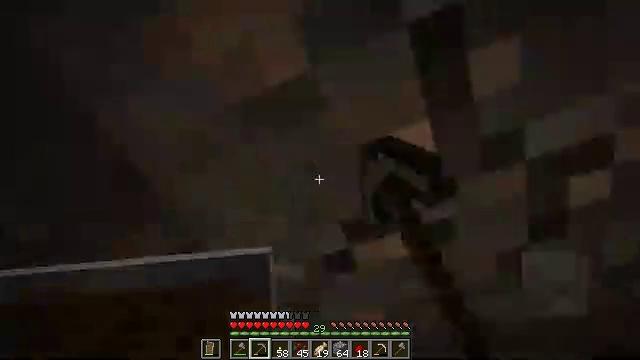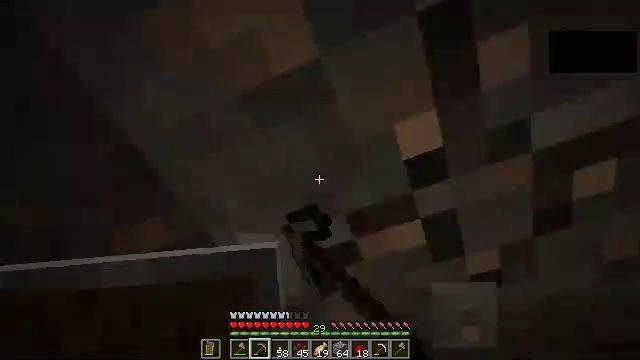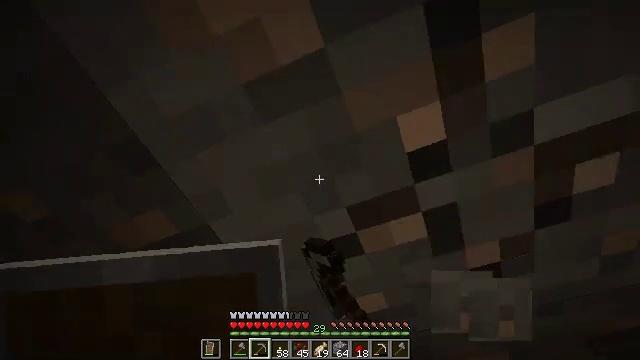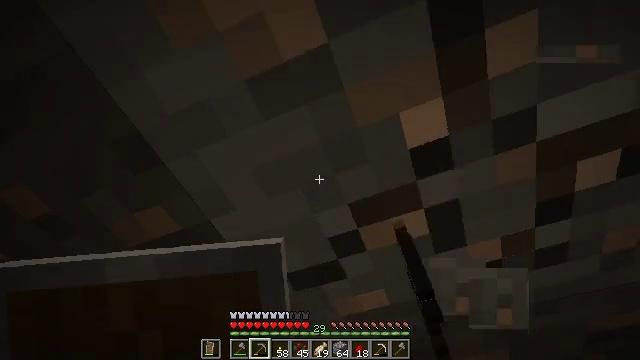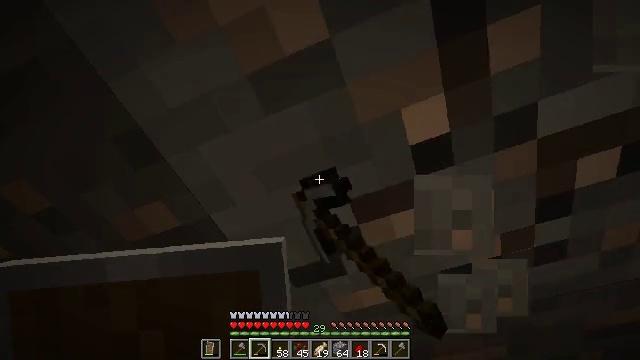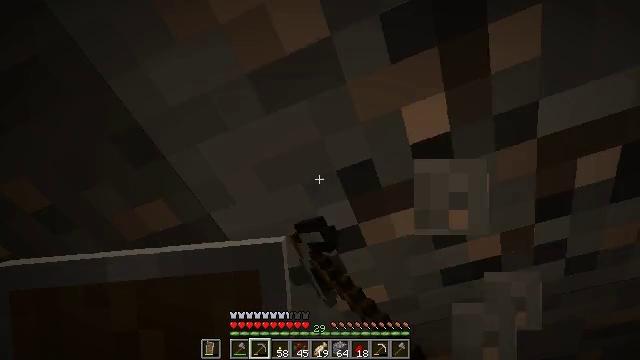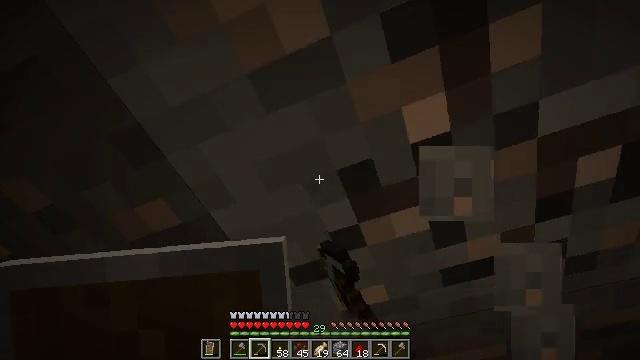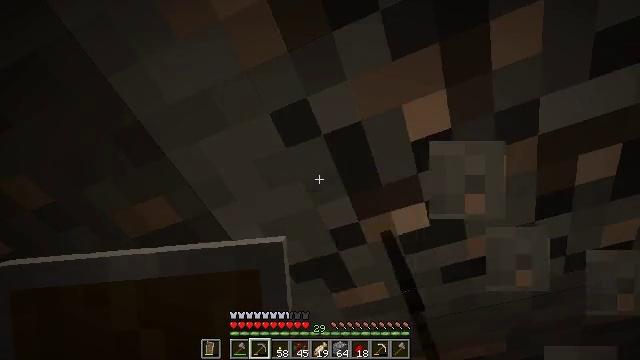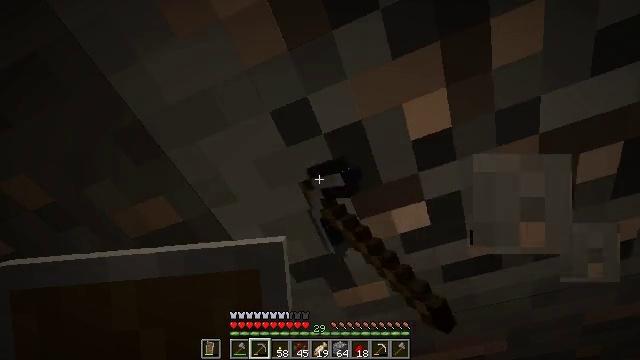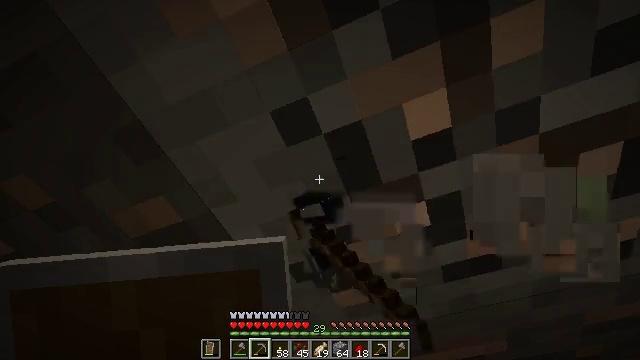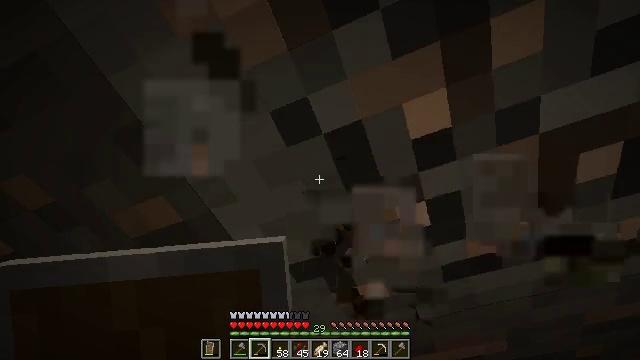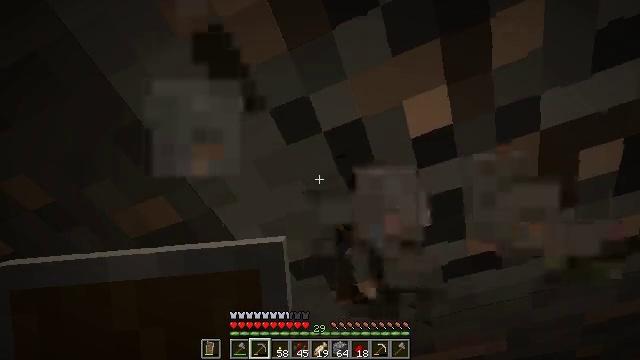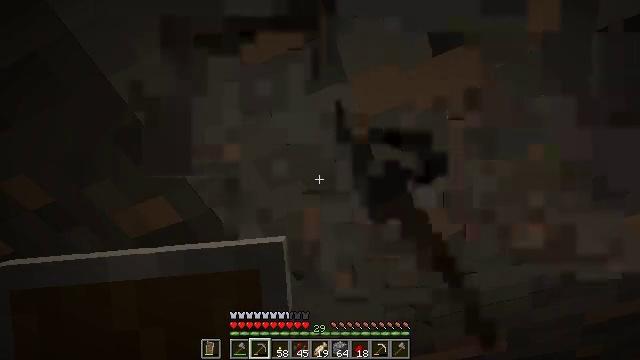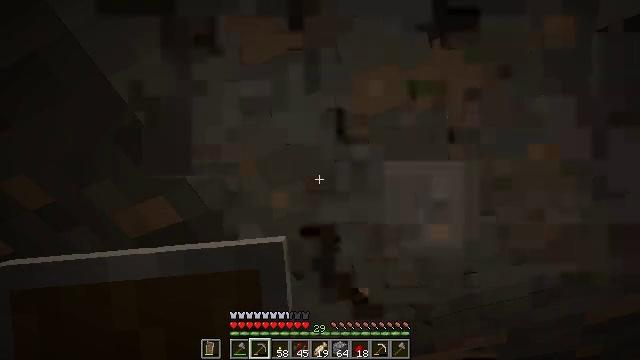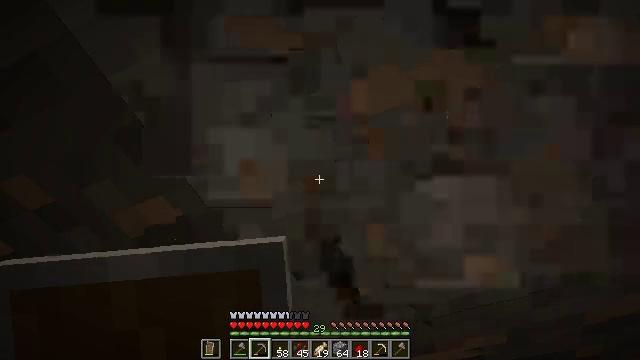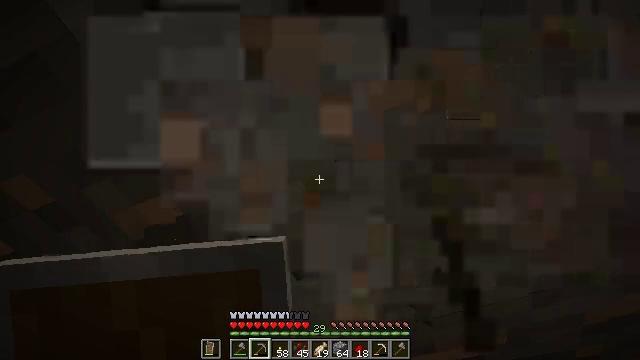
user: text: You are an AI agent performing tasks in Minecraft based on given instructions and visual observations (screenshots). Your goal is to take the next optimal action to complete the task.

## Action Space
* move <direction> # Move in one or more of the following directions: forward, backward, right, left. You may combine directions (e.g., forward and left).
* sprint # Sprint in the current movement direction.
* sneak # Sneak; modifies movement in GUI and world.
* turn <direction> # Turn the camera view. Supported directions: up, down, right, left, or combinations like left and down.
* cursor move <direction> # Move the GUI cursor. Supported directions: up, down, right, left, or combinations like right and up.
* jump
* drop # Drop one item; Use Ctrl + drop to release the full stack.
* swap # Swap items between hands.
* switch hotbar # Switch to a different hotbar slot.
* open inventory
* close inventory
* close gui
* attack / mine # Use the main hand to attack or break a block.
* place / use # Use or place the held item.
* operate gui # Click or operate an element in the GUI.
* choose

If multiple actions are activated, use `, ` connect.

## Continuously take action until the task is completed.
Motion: motion action
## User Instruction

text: Find iron ore and break it.
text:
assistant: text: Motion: attack / mine
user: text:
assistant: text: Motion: attack / mine
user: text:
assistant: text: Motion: attack / mine
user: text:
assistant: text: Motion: attack / mine
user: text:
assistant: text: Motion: attack / mine
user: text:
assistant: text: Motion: attack / mine
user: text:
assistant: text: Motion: attack / mine
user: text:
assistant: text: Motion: attack / mine
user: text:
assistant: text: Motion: attack / mine
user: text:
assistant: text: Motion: attack / mine
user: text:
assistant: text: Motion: attack / mine
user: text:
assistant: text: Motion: attack / mine
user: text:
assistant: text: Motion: attack / mine
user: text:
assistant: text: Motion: attack / mine
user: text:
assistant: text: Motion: turn left and down, attack / mine
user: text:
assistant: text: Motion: move left, turn left and down, attack / mine
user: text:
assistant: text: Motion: move left, turn left and down, attack / mine
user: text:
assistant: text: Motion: move left, turn left and down, attack / mine
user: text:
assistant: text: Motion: turn down, attack / mine
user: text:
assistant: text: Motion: attack / mine
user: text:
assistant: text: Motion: attack / mine
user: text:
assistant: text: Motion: attack / mine
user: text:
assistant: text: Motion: attack / mine
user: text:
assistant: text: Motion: attack / mine
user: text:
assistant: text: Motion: turn left and down, attack / mine
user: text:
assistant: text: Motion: turn down, attack / mine
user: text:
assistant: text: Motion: turn left and down, attack / mine
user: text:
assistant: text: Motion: turn left and down, attack / mine
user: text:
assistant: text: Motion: turn left and down, attack / mine
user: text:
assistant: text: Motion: turn left and down, attack / mine